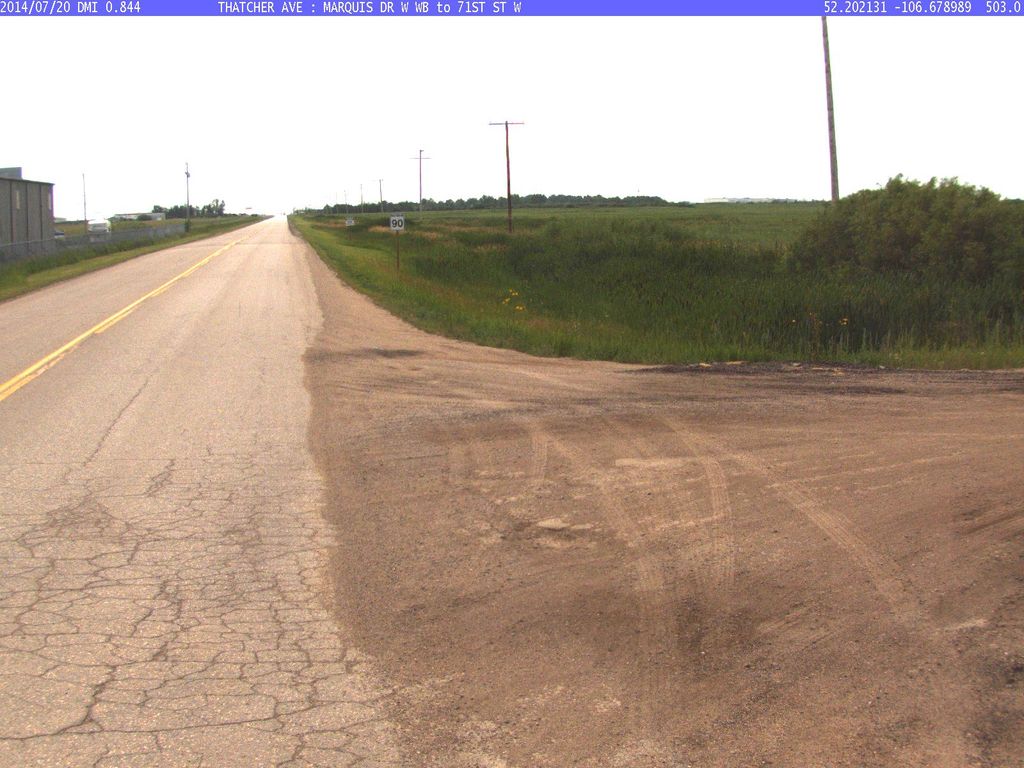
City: saskatoon